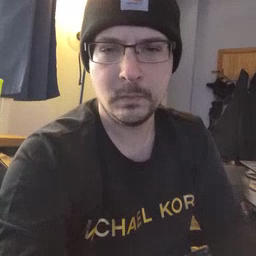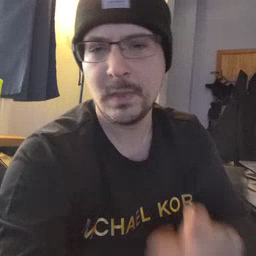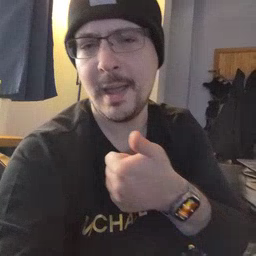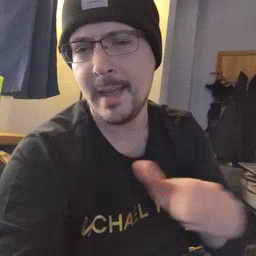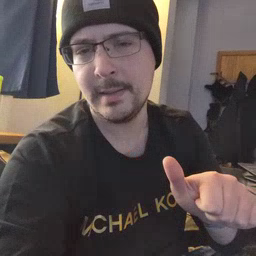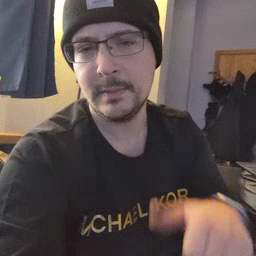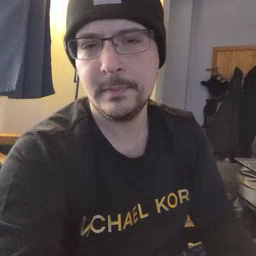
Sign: any